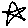
Label: star